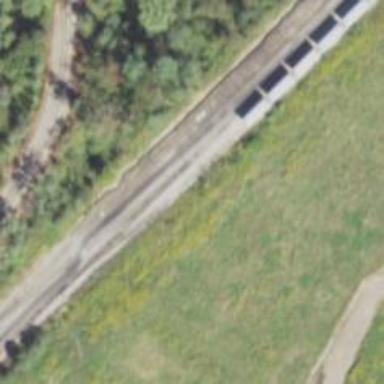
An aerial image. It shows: Railway siding for service.